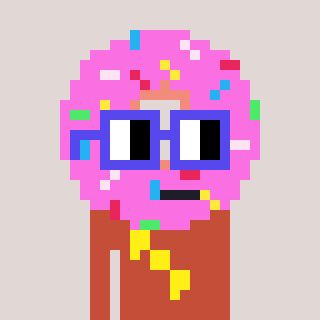
a pixel art character with square blue glasses, a doughnut-shaped head and a rust-colored body on a warm background